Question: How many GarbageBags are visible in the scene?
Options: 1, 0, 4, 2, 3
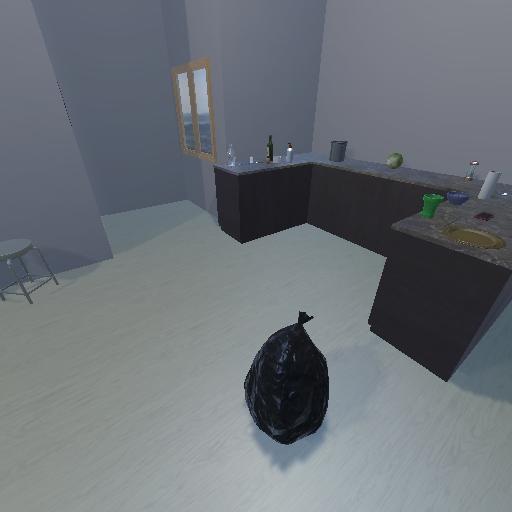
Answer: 1